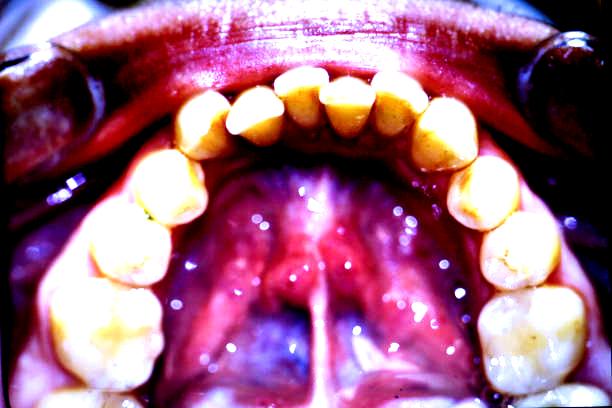
Condition: Gingivitis